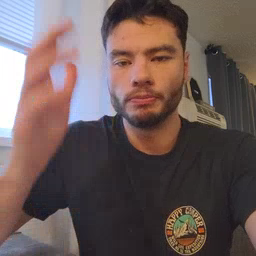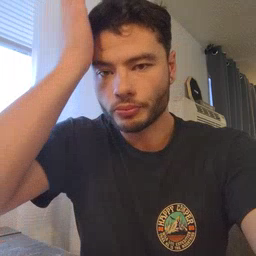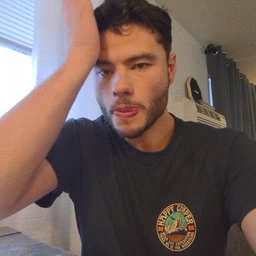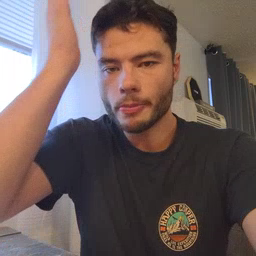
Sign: garbage